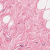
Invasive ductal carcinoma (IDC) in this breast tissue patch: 0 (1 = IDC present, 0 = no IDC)